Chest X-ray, PA view. Patient: 52 years old, sex M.
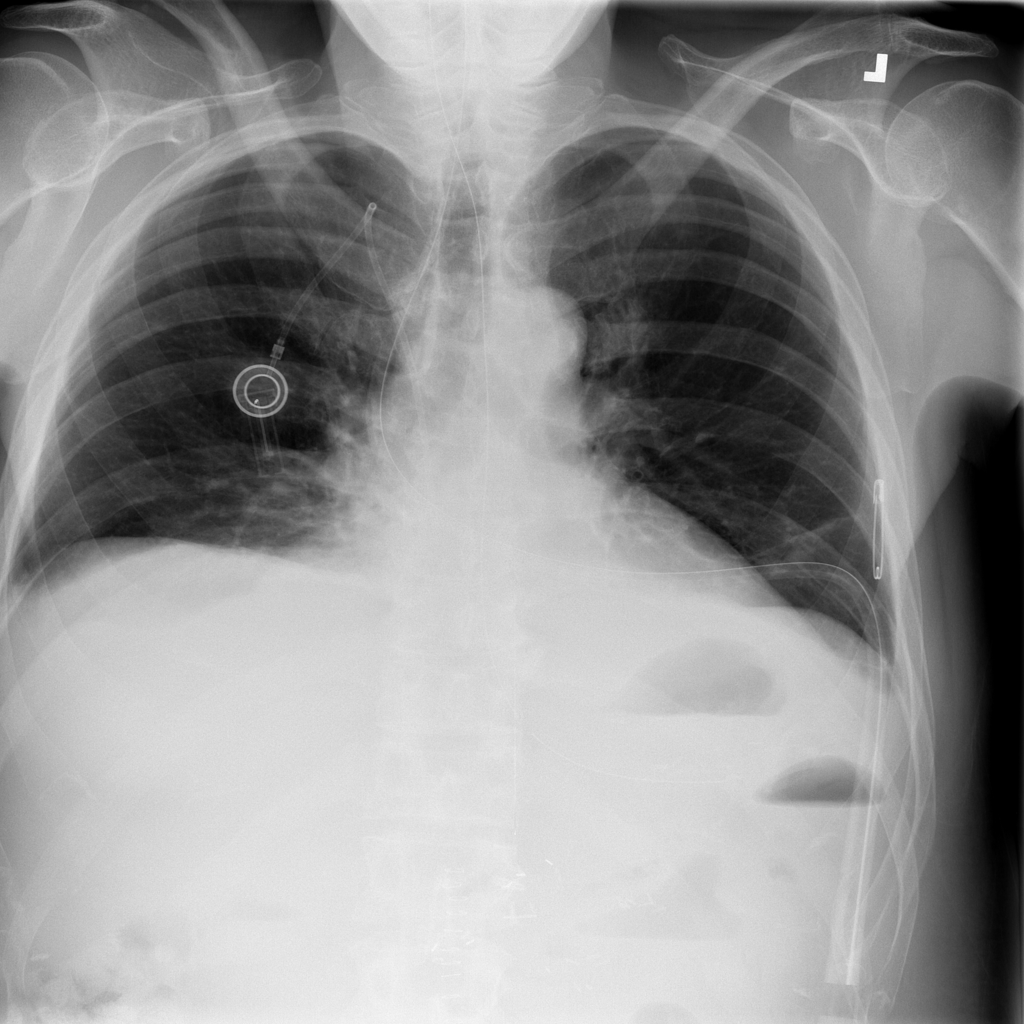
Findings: Atelectasis, Effusion